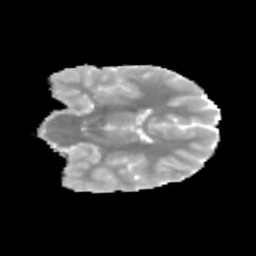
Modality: MD
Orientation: coronal
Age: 10
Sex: male
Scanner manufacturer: siemens
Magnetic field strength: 3 T
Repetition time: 3.8 s
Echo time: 0.07 s